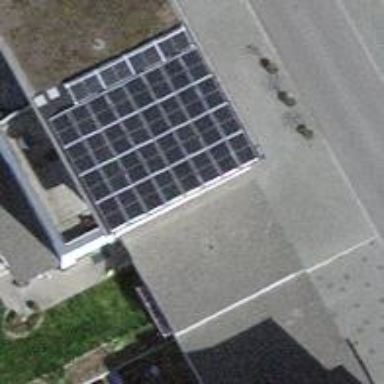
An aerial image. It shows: Solar power generator.